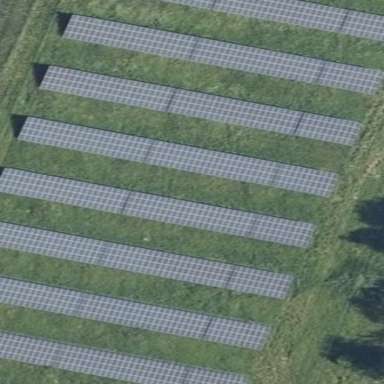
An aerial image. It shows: Solar power generator with photovoltaic panels.